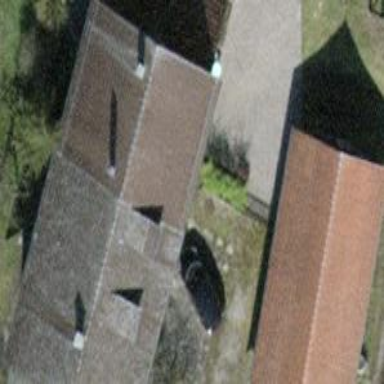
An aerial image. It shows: Semi-detached house with gabled roof.